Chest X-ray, AP view. Patient: 28 years old, sex M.
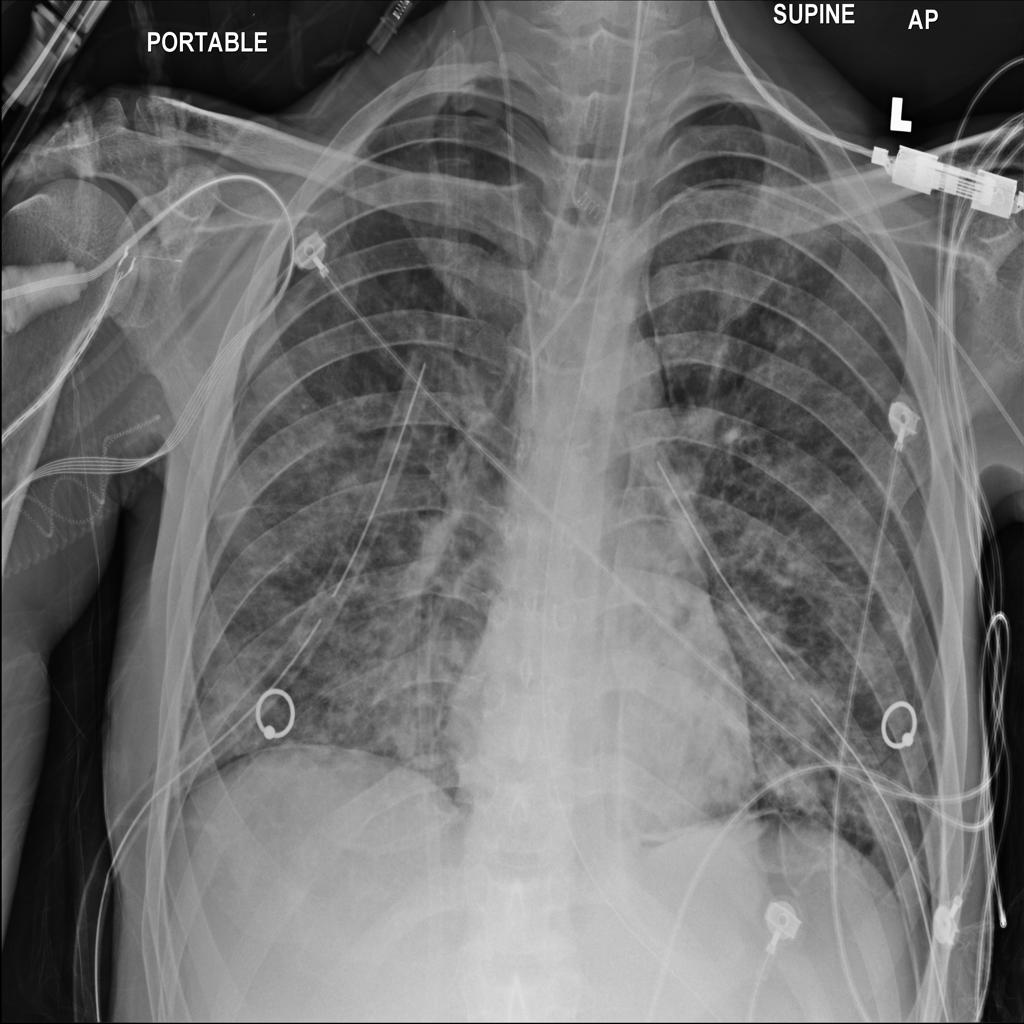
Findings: Pneumothorax